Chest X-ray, PA view. Patient: 48 years old, sex F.
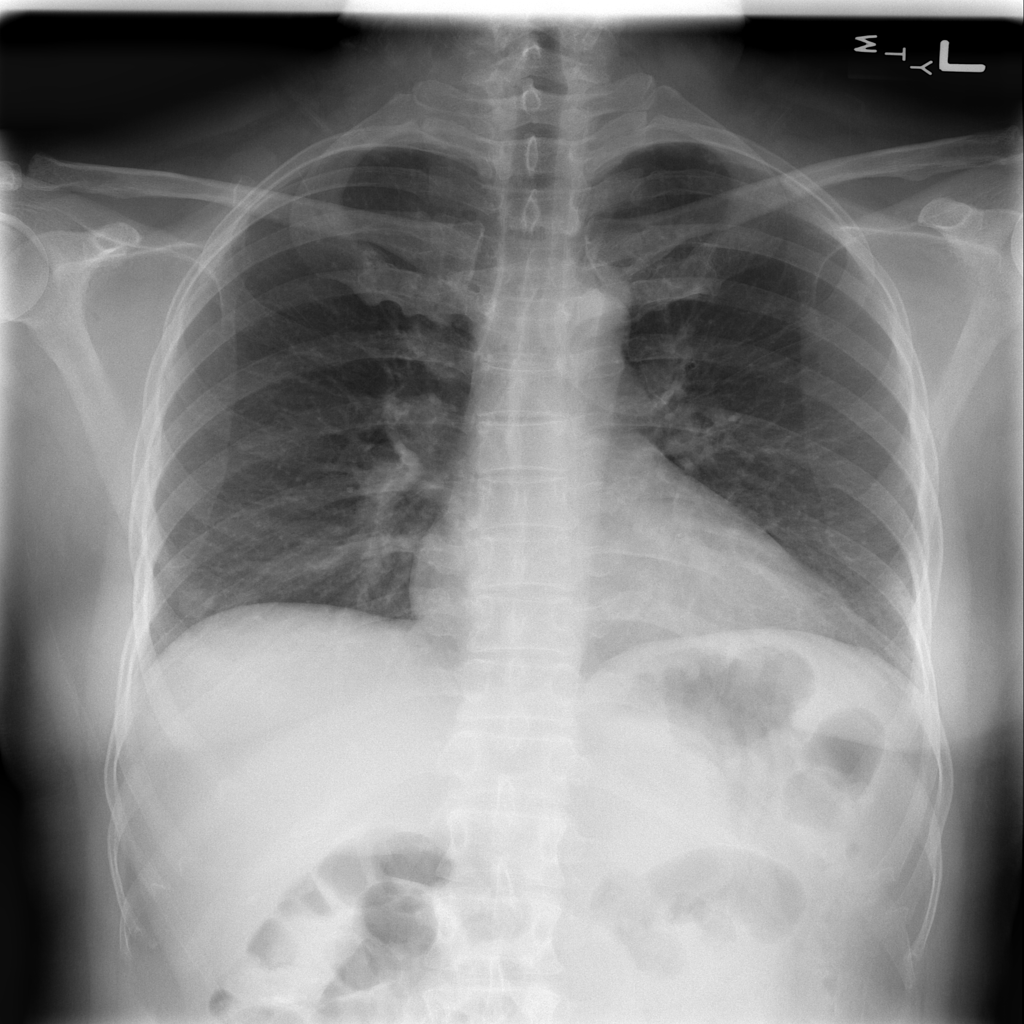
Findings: Cardiomegaly, Effusion